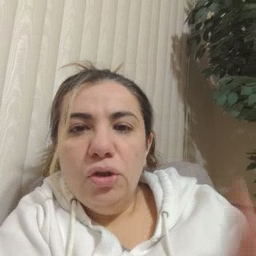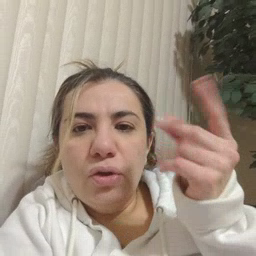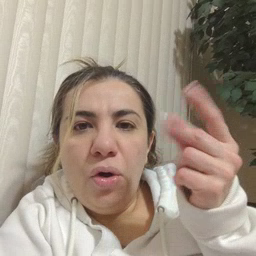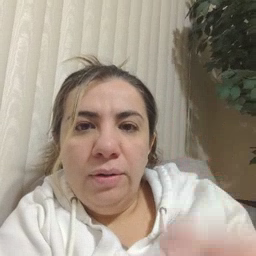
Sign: dog